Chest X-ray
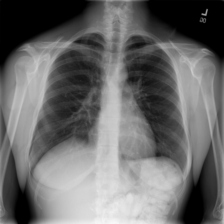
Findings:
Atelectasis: negative
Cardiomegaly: negative
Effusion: negative
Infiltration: negative
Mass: negative
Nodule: positive
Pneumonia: negative
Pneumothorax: negative
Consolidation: negative
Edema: negative
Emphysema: negative
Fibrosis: negative
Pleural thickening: negative
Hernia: negative